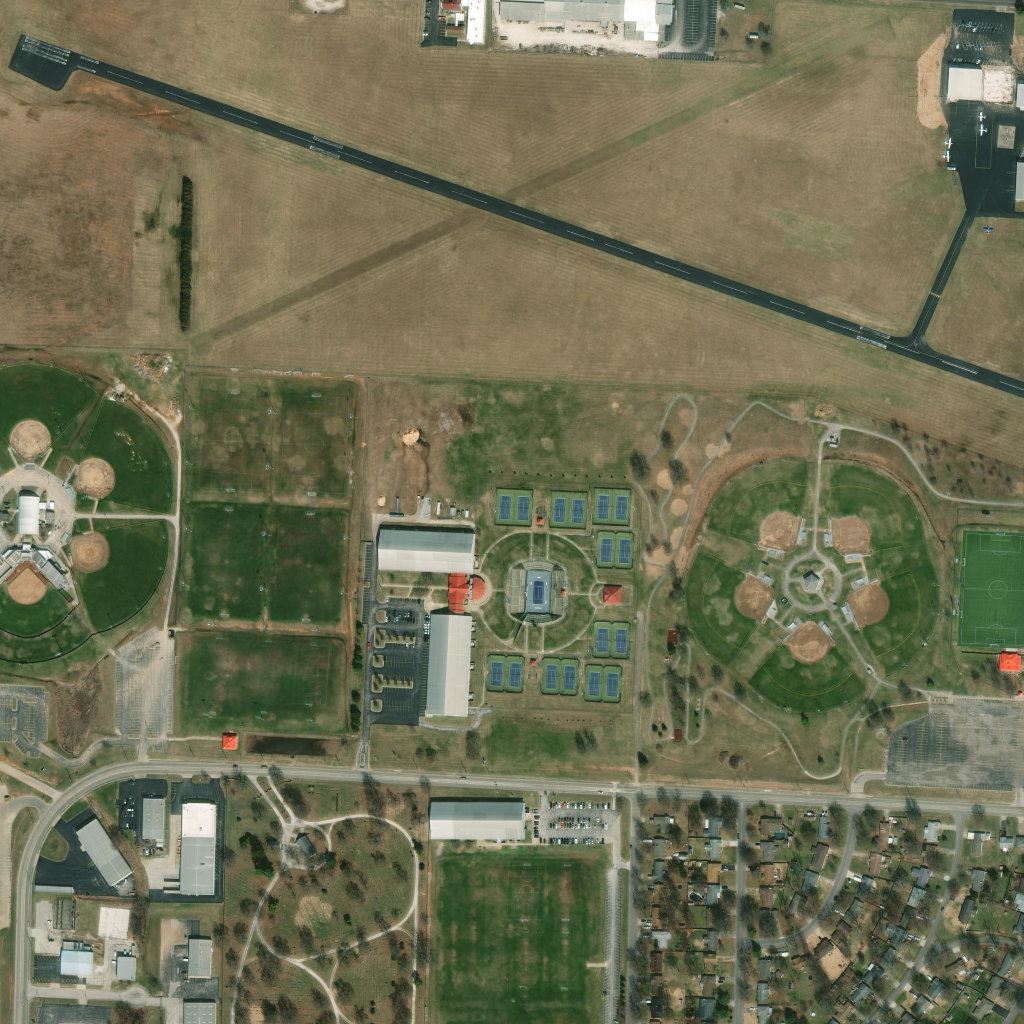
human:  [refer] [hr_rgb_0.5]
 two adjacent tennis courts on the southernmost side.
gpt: <box>[[56, 64, 60, 68, 0]]</box>